Field crop: maize
Growth stage: 2
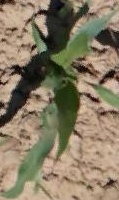
Species: maize